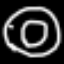
Label: donut